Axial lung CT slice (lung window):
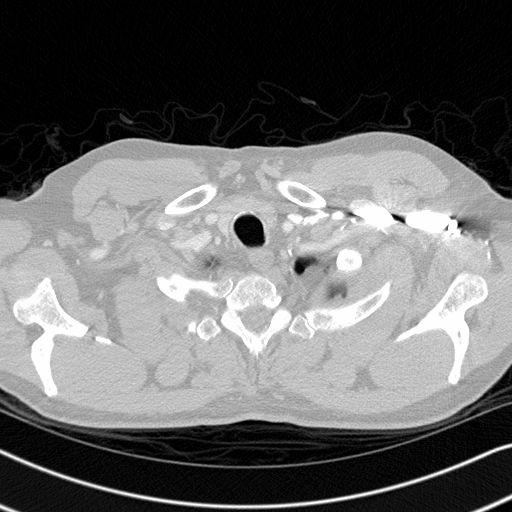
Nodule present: no